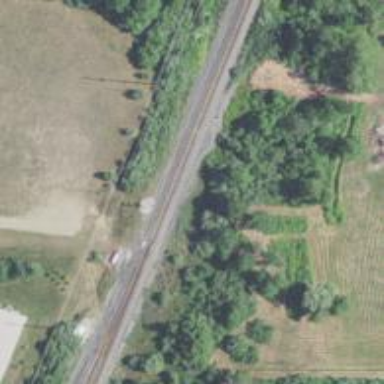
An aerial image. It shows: Railway spur junction.